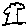
Label: tree